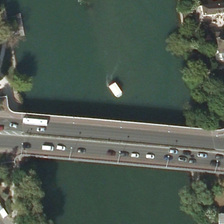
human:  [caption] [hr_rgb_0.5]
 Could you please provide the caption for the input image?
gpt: the bustling wide bridge spans the river with a white boat on it .

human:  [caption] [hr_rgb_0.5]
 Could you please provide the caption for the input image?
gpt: trees and houses are located along the river  over which is a bridge with rows of automobiles traveling on .

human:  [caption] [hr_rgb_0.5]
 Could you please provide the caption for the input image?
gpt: several cars are running on the bridge with trees on both sides .

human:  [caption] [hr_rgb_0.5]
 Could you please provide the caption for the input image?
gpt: trees and houses are located along the river  over which is a bridge with rows of automobiles traveling on .

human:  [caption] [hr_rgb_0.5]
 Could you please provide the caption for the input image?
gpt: some cars are in a bridge over a river with some green trees and several buildings in two sides .